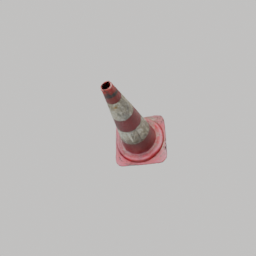
Label: tools